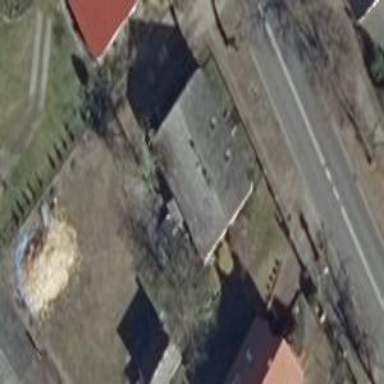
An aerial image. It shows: Residential building.